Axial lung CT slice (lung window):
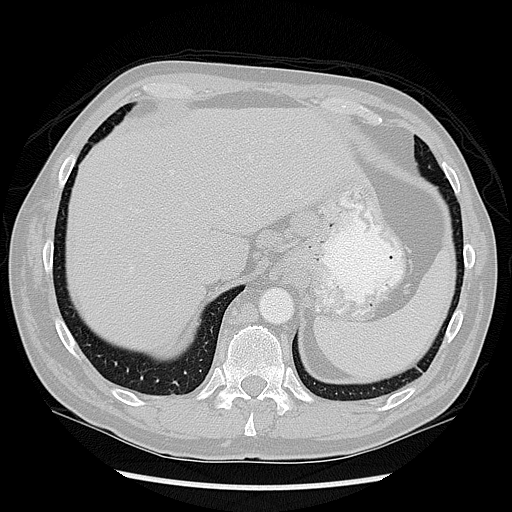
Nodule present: no